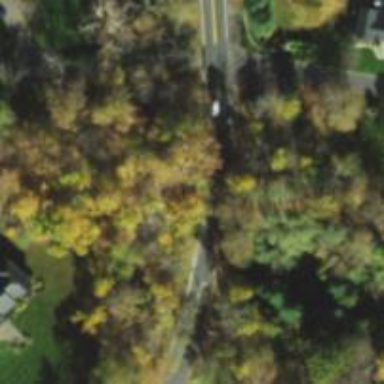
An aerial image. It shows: Tertiary road.